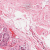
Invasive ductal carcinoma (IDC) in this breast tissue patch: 0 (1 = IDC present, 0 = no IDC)